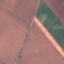
Land use / land cover: AnnualCrop